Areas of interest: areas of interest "Park Square"
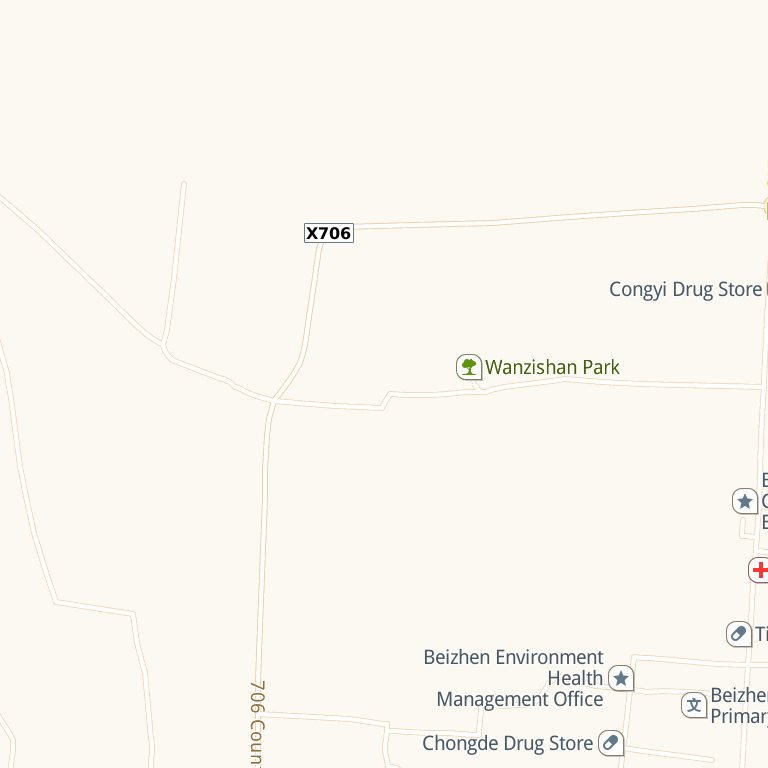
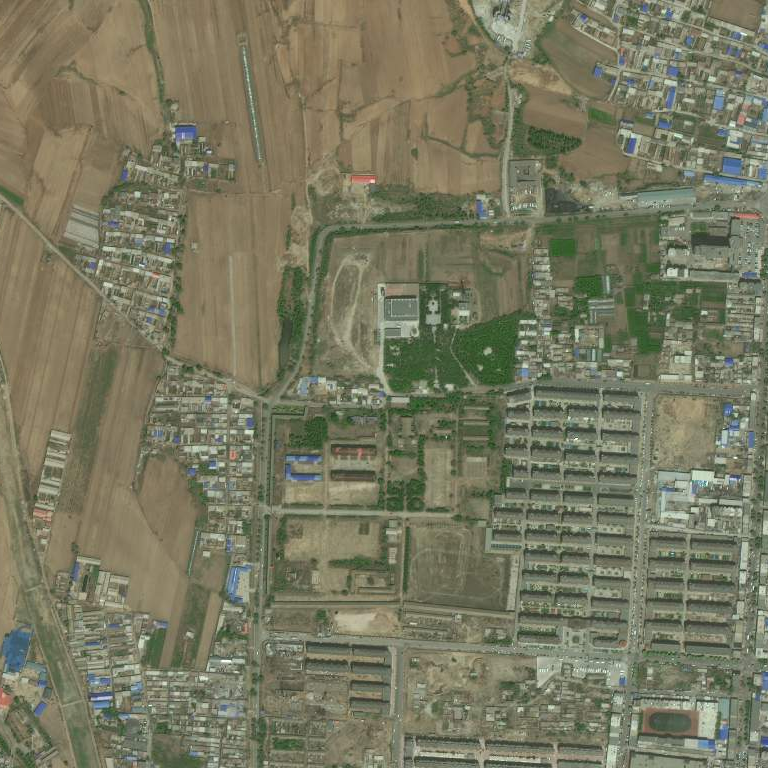